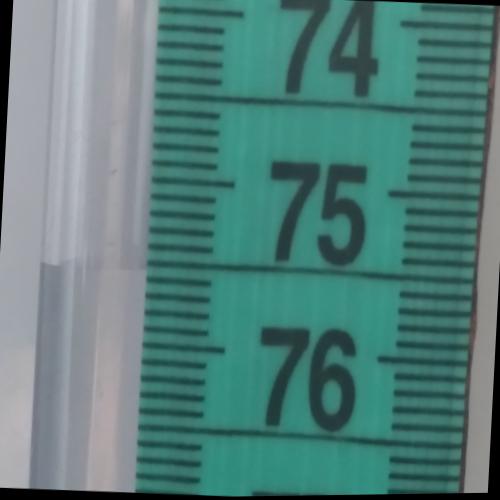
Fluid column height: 75.5 cm